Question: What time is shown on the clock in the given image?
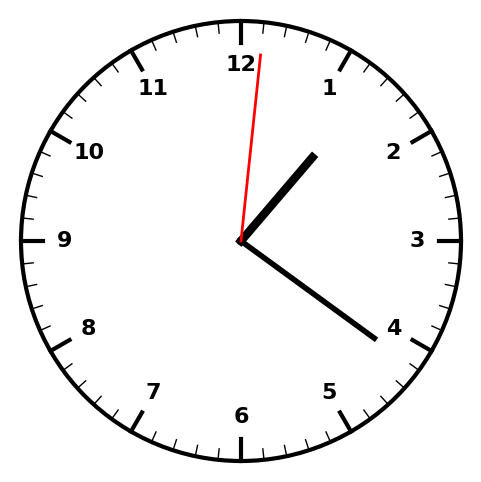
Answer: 01:21:01